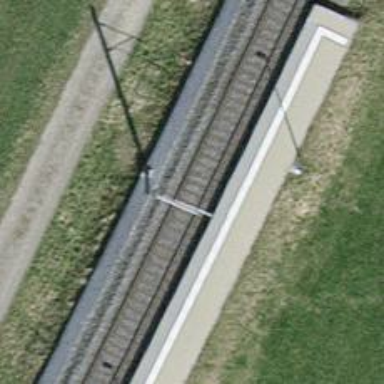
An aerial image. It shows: Railway milestone.